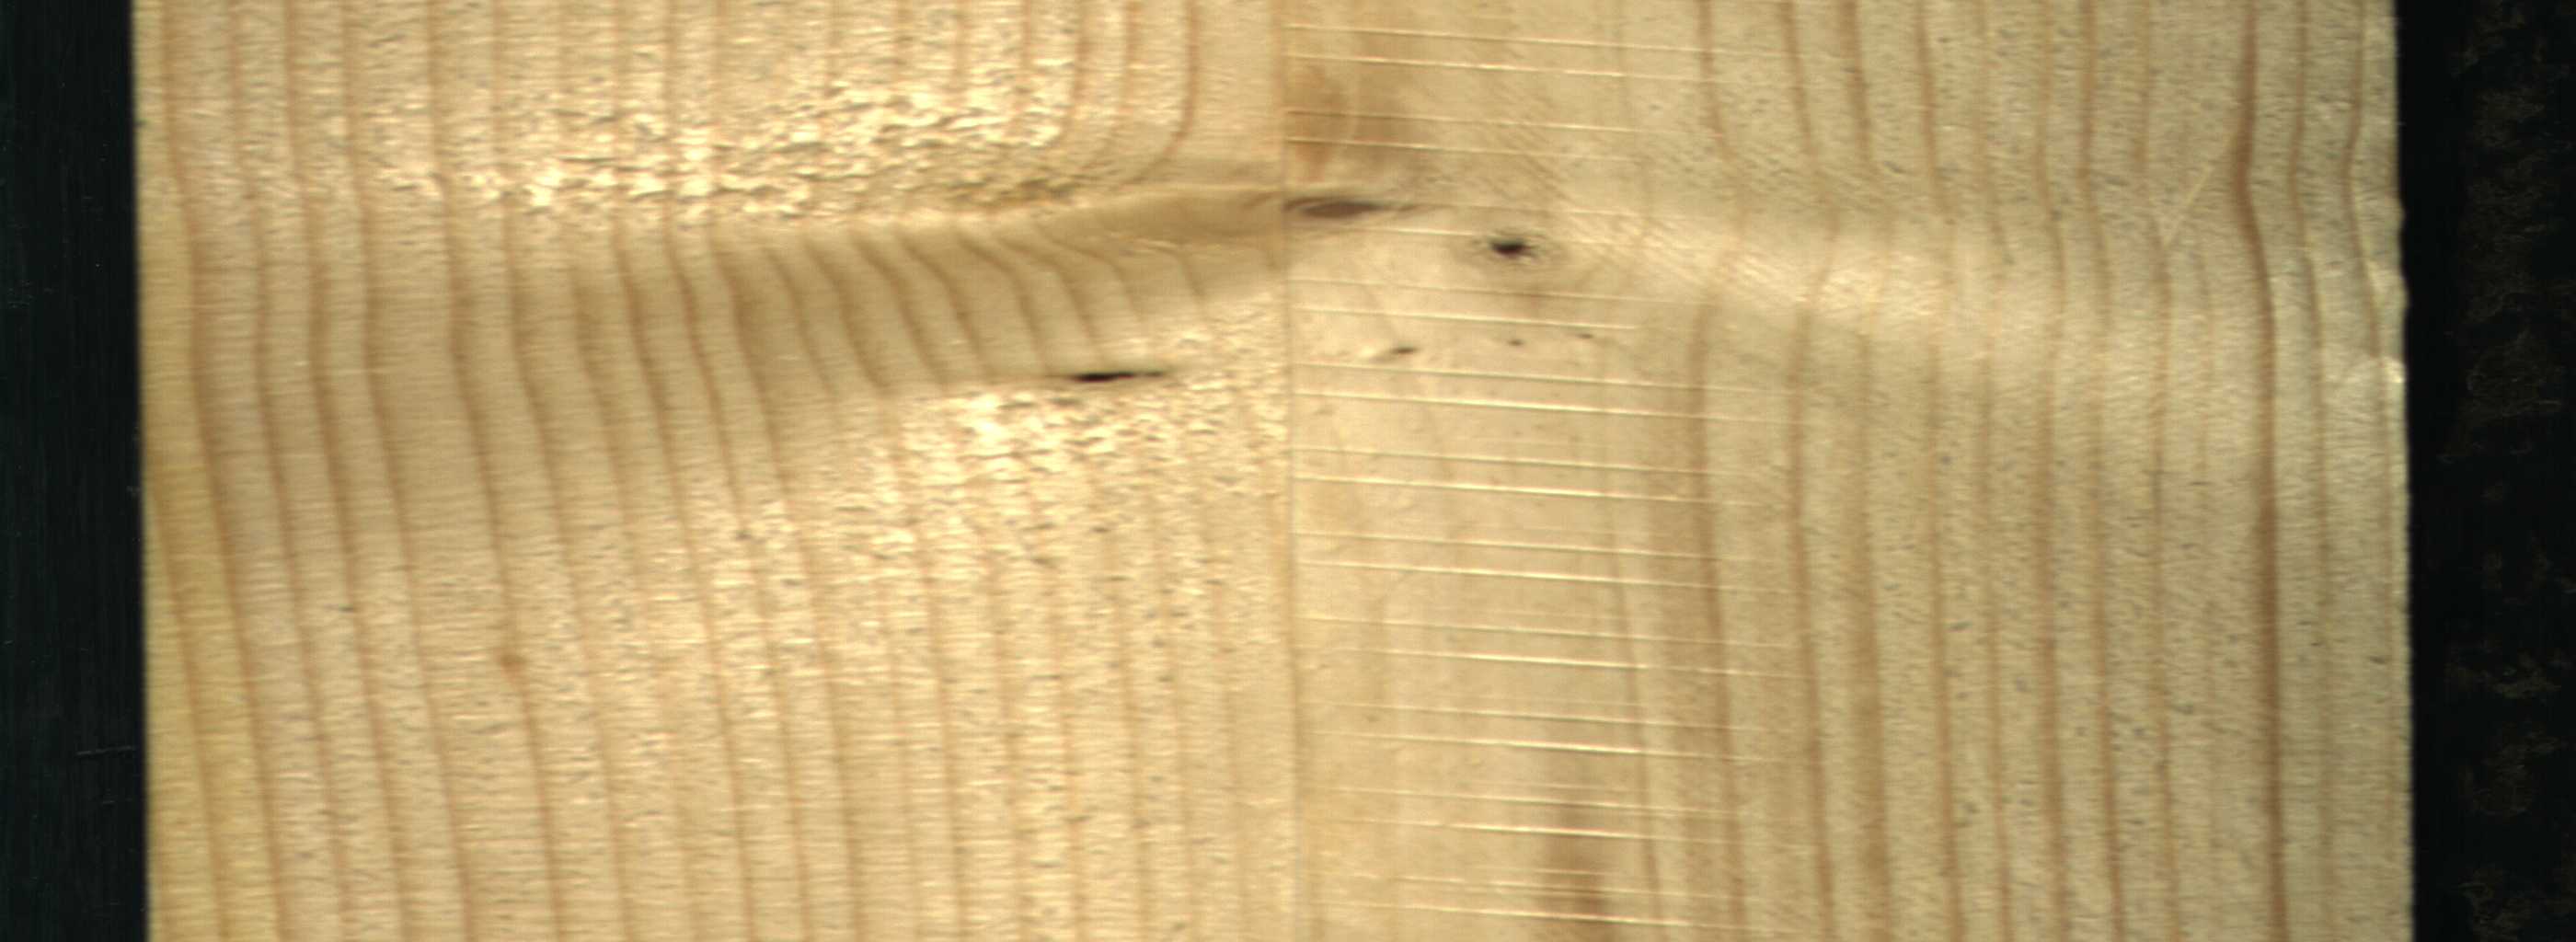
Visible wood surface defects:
Dead_Knot
Dead_Knot
Live_Knot